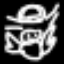
Label: angel